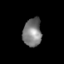
Tissue: skin
Cell type: Epithelial cells
Senescence score: 0.2052
Nuclear area (px): 507
Mean DAPI intensity: 124.941